Question: I'm working on shadows for a 2D overhead game. Right now, the shadows are just sprites with the color (0,0,0,0.1) drawn on a layer above the tiles.
The problem: When many entities or trees get clumped together, the shadows overlap, forming unnatural-looking dark areas.

I've tried drawing the shadows to a framebuffer and using a simple shader to prevent overlapping, but that lead to other problems, including layering issues.
Is it possible to enable a certain blend function for the shadows that prevents "stacking", or a better way to use a shader?
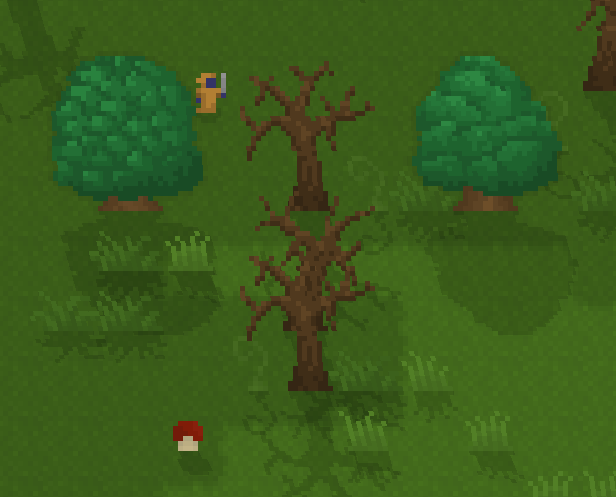
Answer: If you don't want to deal with sorting issues, I think you could do this with a shader. But every object will have to be either affected by shadow or not. So tall trees could be marked as not shadow receiving, while the ground, grass, and characters would be shadow receiving.
First make a frame buffer with clear color white. Draw all your shadows on it as pure black.
Then make a shadow mapping shader to draw everything in your world. This relies on you not needing all four channels of the sprite's color, because we need one of those channels to mark each sprite as shadow receiving or not. For example, if you aren't using RGB to tint your sprites, we could use the R channel. Or if you aren't fading them in and out, we could use A. I'll assume the latter here:
'''
attribute vec4 a_position;
attribute vec4 a_color;
attribute vec2 a_texCoord0;
varying vec2 v_texCoords;
varying vec2 v_texCoordsShadowmap;
varying vec4 v_color;
uniform mat4 u_projTrans;
void main()
{
v_texCoords = a_texCoord0;
v_color = a_color;
v_color.a = v_color.a * (255.0/254.0); //this is a correction due to color float precision (see SpriteBatch's default shader)
vec3 screenPosition = u_projTrans * a_position;
v_texCoordsShadowmap = (screenPosition.xy * 0.5) + 0.5;
gl_Position = screenPosition;
}
'''
'''
#ifdef GL_ES
precision mediump float;
#endif
varying vec2 v_texCoords;
varying vec2 v_texCoordsShadowmap;
varying vec4 v_color;
uniform sampler2D u_texture;
uniform sampler2D u_textureShadowmap;
void main()
{
vec4 textureColor = texture2D(u_texture, v_texCoords);
float shadowColor = texture2D(u_textureShadowmap, v_texCoordsShadowmap).r;
shadowColor = mix(shadowColor, 1.0, v_color.a);
textureColor.rgb *= shadowColor * v_color.rgb;
gl_FragColor = textureColor;
}
'''
These are completely untested and probably have bugs. Make sure you assign the frame buffer's color texture to "u_textureShadowmap". And for all your sprites, set their color's alpha based on how much shadow you want them to have cast on them, which will generally always be 0 or 0.1 (based on the brightness you were using before).